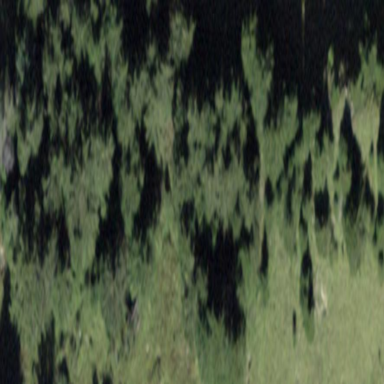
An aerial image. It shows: Forest area.